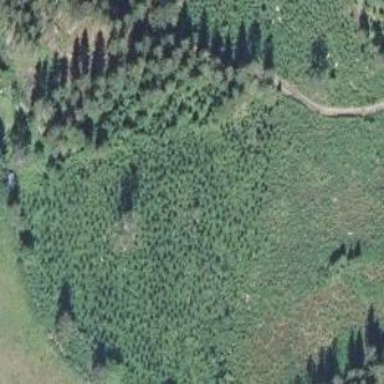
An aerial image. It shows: Beautiful woodland area.